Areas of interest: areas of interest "Yibin Port International Container Terminal"
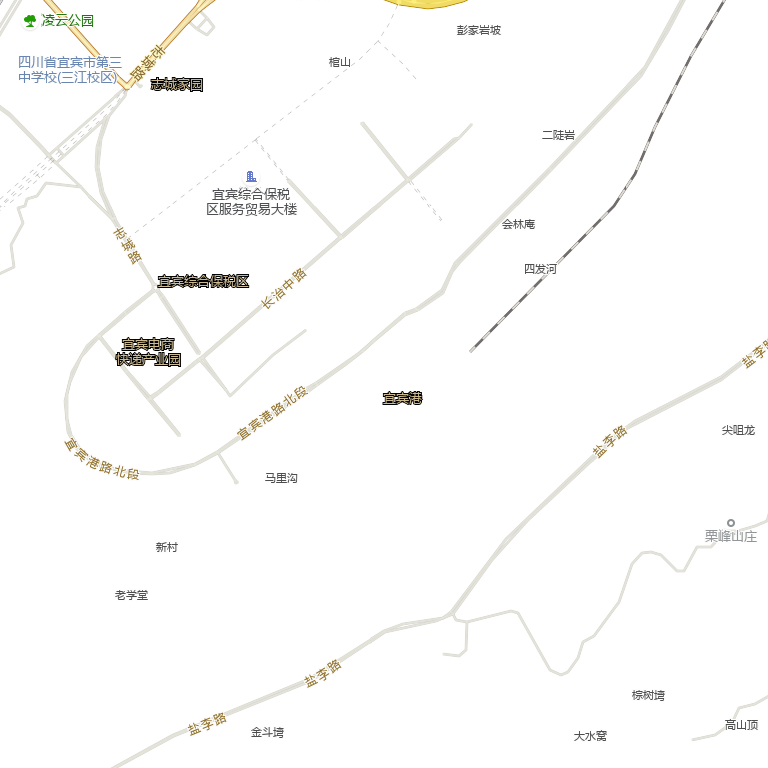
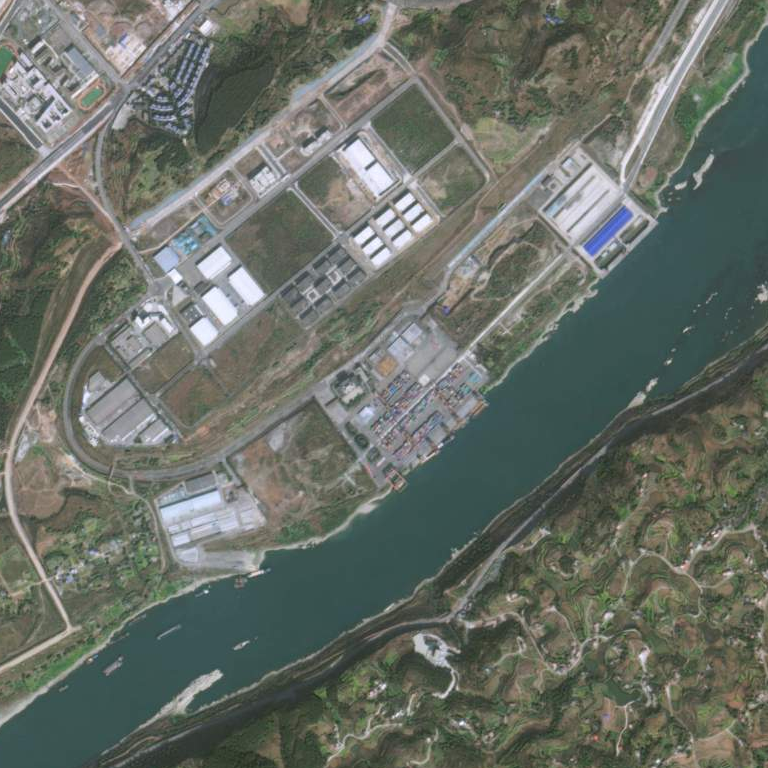